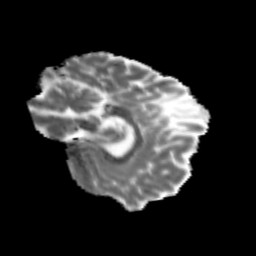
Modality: MD
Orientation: sagittal
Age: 22
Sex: male
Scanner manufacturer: siemens
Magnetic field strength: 3 T
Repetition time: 3.5 s
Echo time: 0.125 s